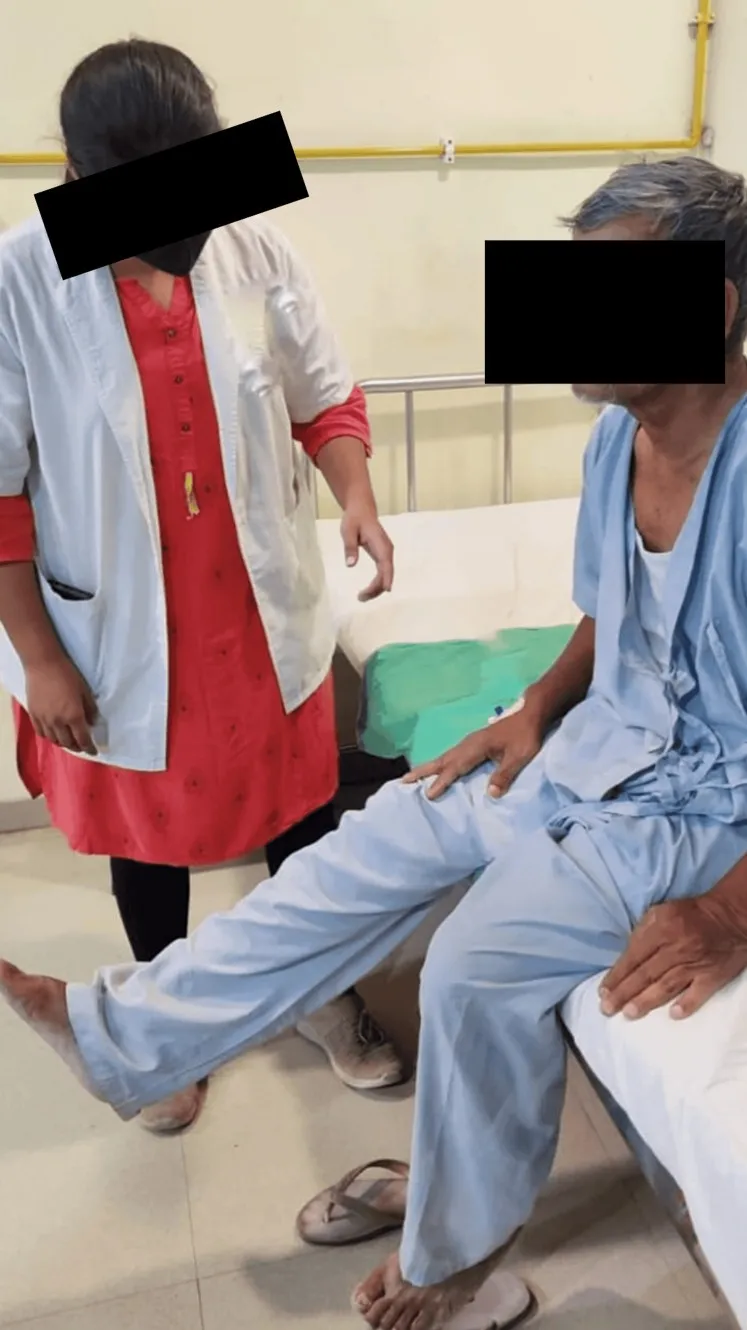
Patient performing dynamic quadriceps exercise.
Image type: medical_photograph (skin_photograph)